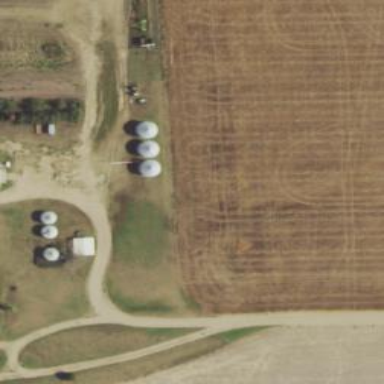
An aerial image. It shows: Silo.